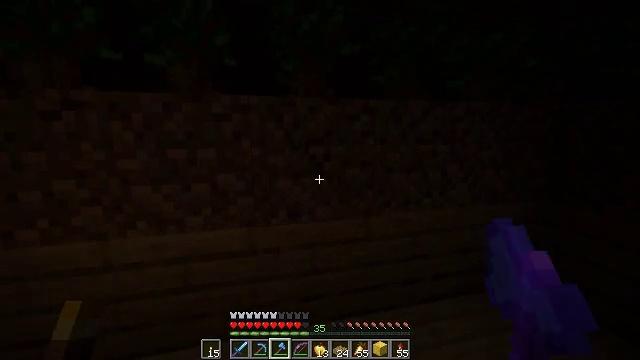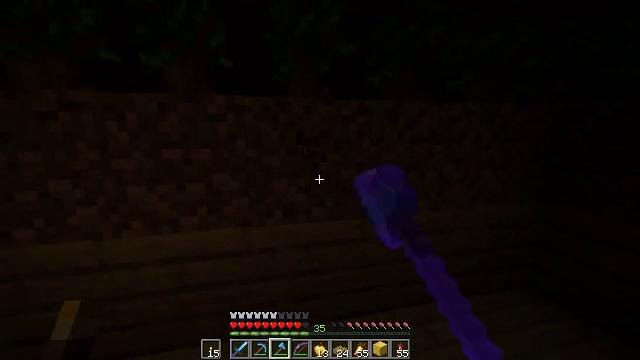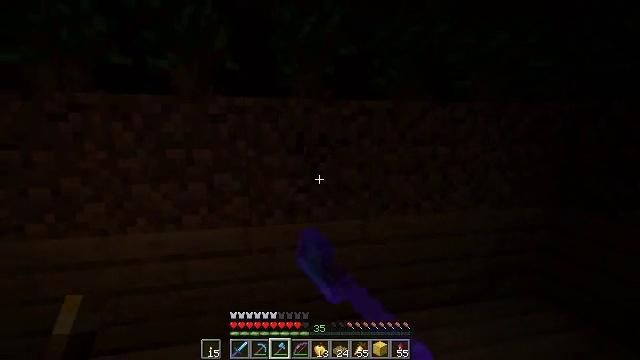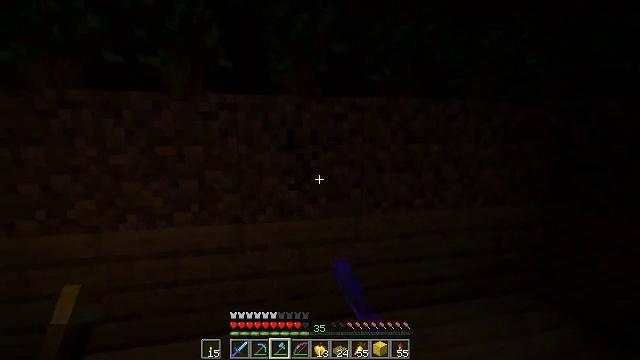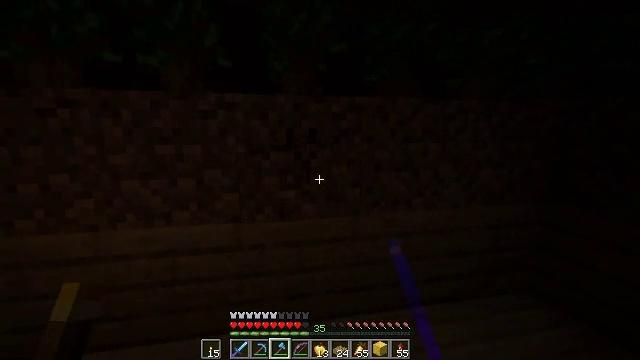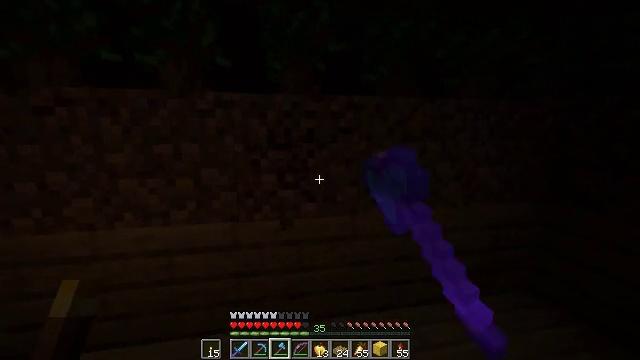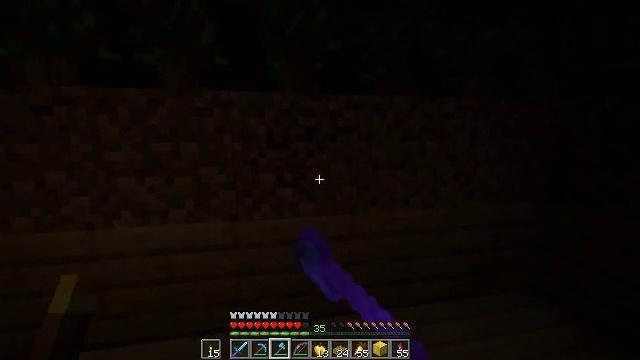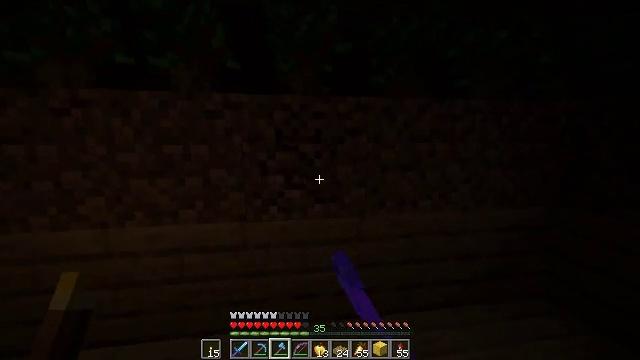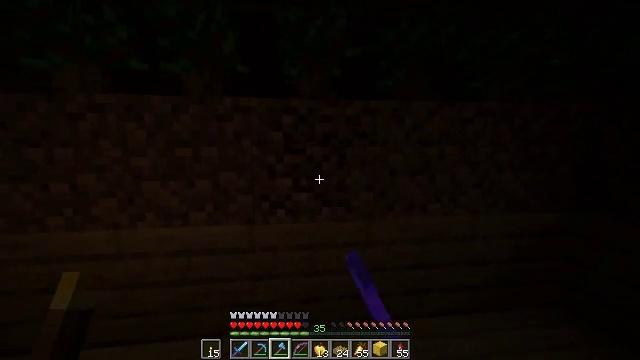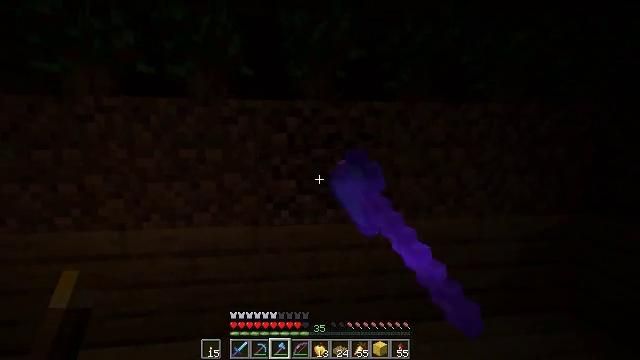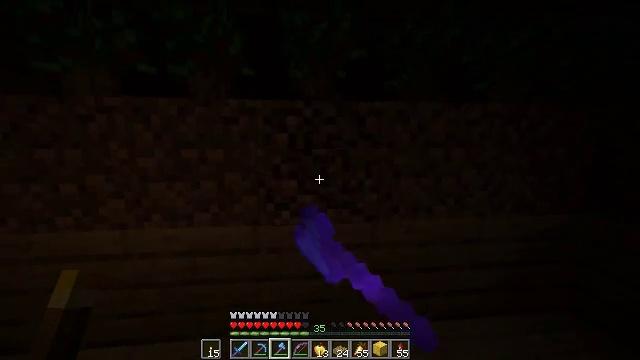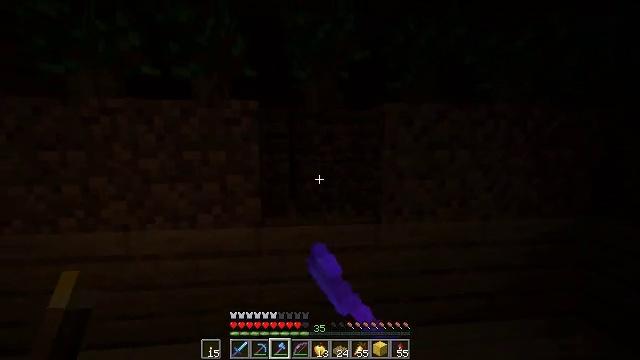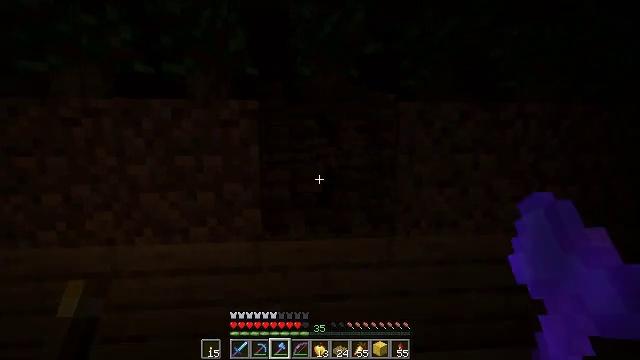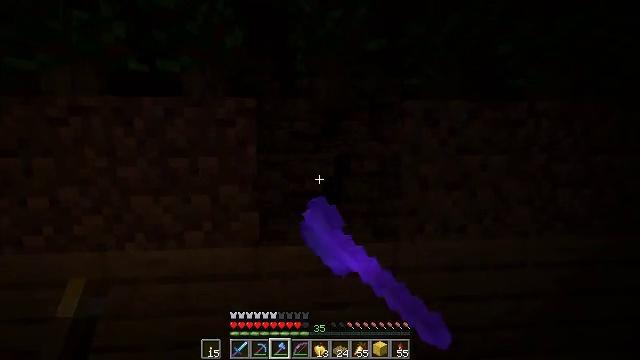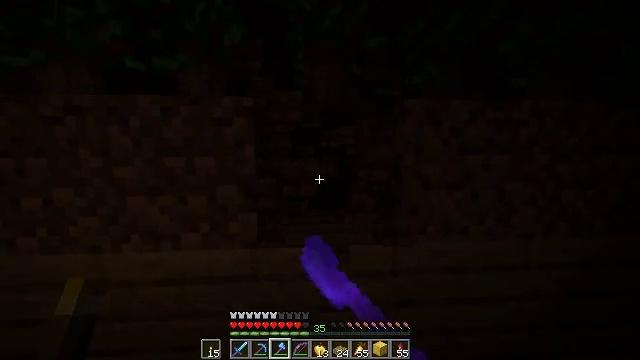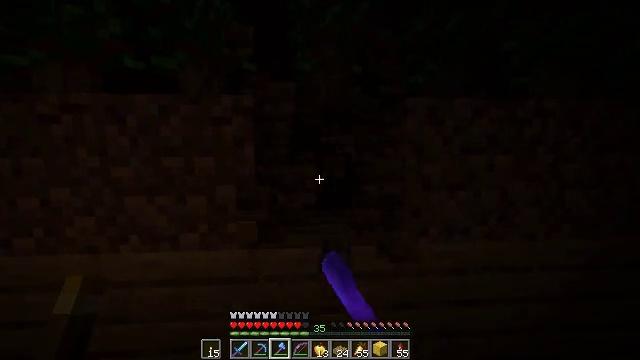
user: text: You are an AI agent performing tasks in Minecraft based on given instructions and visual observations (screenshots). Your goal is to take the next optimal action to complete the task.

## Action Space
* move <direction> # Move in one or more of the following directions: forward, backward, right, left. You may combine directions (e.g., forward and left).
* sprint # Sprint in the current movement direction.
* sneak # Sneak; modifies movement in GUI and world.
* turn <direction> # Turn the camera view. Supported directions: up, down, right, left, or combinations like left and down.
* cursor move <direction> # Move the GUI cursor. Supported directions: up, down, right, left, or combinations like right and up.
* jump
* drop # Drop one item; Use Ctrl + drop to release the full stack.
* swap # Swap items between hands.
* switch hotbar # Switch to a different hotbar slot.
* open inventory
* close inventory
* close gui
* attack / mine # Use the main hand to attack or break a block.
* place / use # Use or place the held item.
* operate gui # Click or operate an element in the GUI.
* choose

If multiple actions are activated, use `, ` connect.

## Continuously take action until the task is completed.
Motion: motion action
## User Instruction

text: Gather dirt.
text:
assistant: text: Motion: attack / mine
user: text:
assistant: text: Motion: turn left, attack / mine
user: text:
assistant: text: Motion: attack / mine
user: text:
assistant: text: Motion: attack / mine
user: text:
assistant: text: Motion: attack / mine
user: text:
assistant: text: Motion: attack / mine
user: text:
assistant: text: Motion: turn left, attack / mine
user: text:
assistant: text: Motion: turn left, attack / mine
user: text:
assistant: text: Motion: attack / mine
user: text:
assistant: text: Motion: attack / mine
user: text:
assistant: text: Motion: move forward, attack / mine
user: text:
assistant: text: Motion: move forward, turn left, attack / mine
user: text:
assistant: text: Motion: attack / mine
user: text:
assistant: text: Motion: attack / mine
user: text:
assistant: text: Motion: attack / mine
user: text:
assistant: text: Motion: attack / mine